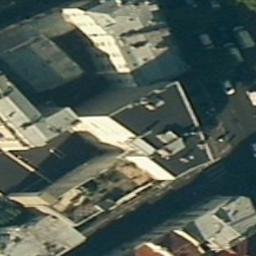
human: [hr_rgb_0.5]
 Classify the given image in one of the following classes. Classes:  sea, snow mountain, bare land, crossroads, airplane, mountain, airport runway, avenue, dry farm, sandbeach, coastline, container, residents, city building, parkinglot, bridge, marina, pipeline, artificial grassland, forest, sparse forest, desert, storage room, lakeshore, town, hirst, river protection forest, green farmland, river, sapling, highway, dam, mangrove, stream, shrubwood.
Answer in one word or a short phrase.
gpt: city building